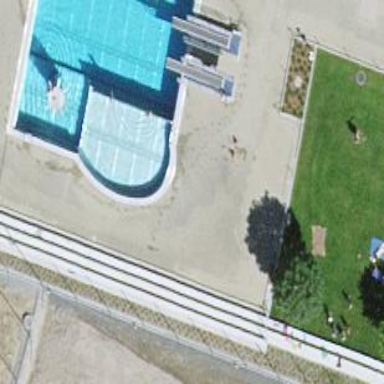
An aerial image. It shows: Swimming pool located in leisure land.